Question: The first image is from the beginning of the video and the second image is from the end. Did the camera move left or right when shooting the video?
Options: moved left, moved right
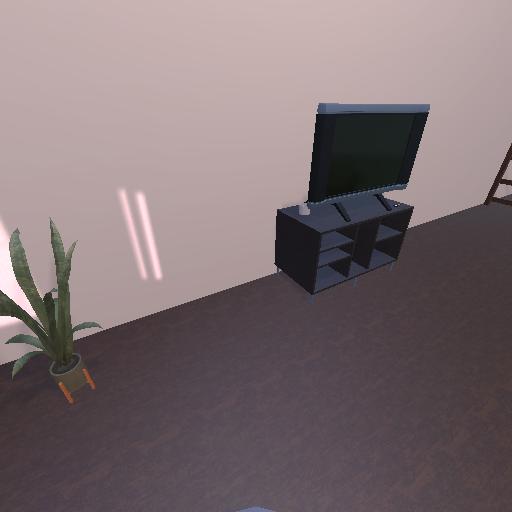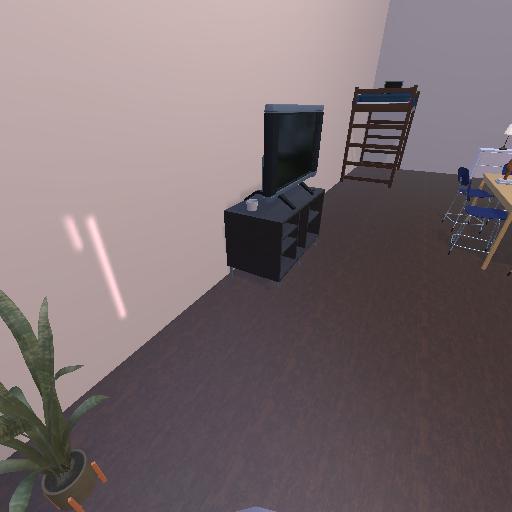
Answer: moved left